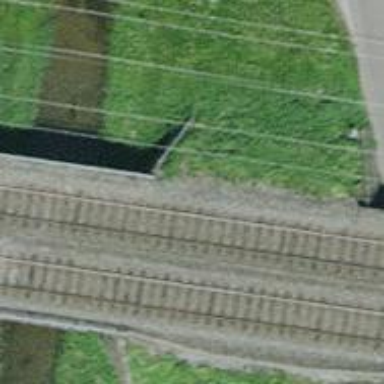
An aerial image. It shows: Bridge with single railway track electrified by contact line.